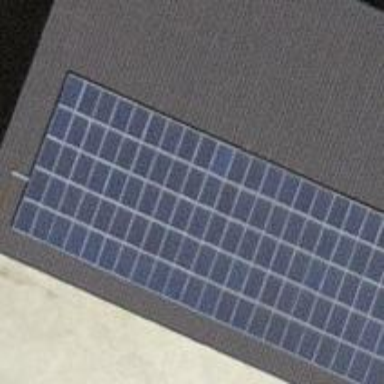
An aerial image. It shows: Solar power generator using photovoltaic method with solar photovoltaic panel types.